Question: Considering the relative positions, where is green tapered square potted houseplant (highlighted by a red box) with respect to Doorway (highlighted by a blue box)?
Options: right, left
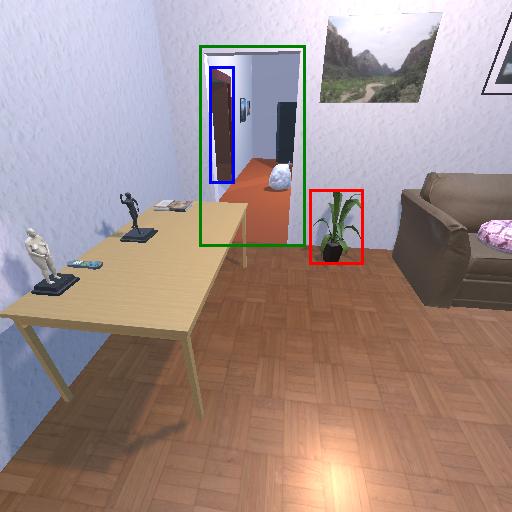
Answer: right